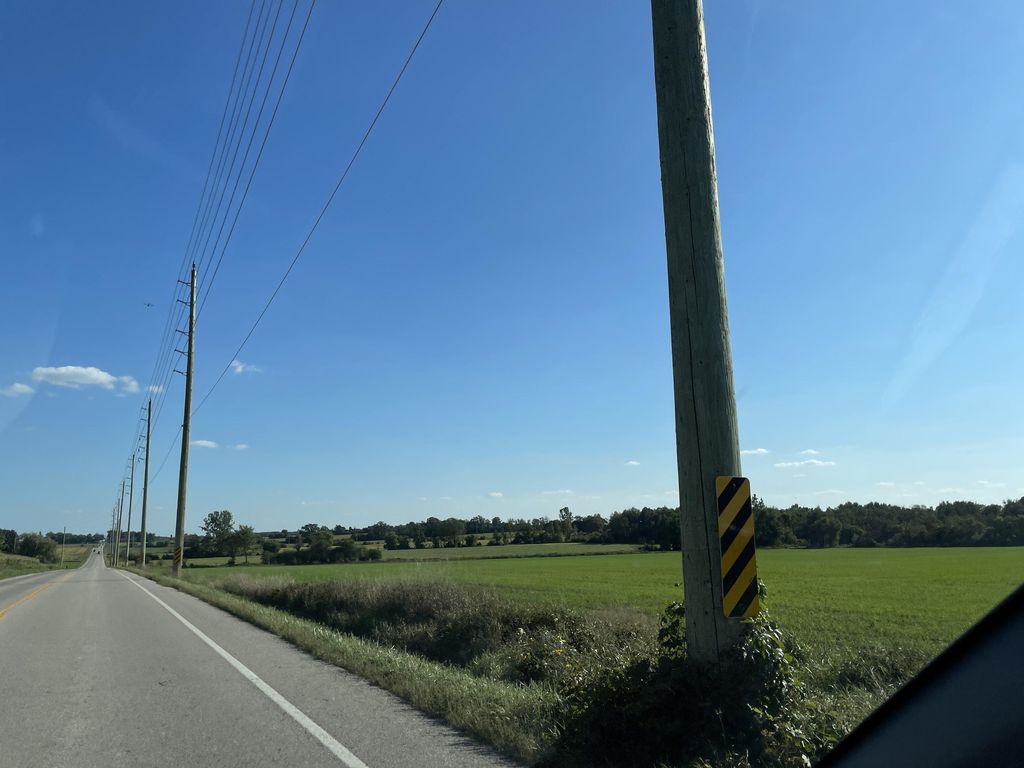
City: kitchener-waterloo